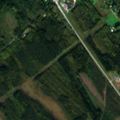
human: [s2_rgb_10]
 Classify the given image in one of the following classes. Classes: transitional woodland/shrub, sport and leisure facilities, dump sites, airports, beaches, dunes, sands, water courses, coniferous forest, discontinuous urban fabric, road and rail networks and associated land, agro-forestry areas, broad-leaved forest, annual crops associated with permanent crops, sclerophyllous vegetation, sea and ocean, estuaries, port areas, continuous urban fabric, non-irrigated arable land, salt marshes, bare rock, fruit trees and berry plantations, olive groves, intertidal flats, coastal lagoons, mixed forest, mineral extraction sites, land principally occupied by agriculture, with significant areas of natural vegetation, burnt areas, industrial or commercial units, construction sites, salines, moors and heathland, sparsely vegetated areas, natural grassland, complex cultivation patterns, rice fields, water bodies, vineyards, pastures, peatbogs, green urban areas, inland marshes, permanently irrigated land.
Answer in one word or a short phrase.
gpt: broad-leaved forest, coniferous forest, mixed forest, transitional woodland/shrub